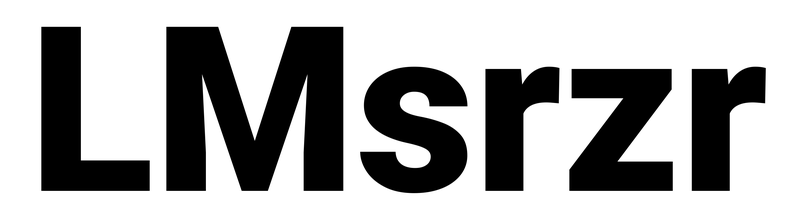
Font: Roboto_Black